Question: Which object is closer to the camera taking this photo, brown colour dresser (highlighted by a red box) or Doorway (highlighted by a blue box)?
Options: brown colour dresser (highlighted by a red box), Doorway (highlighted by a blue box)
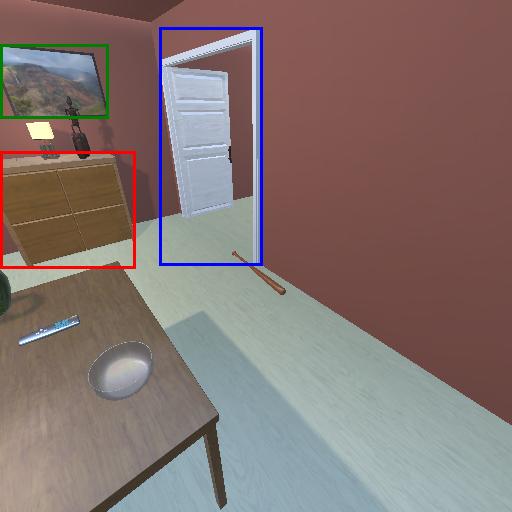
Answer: brown colour dresser (highlighted by a red box)